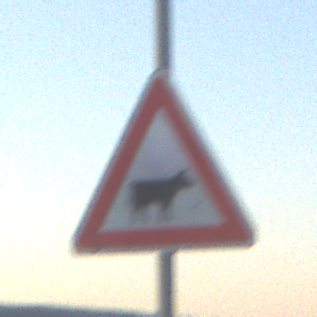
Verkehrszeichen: ViehtriebLinks
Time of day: SunriseSunset
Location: Outdoor (RoadRail)
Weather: PartlyCloudy
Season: NotSpecified
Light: Natural